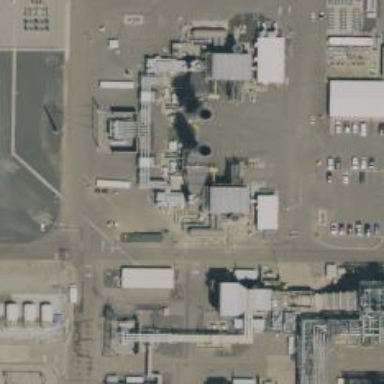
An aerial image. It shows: Gas turbine generator.